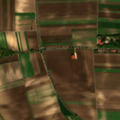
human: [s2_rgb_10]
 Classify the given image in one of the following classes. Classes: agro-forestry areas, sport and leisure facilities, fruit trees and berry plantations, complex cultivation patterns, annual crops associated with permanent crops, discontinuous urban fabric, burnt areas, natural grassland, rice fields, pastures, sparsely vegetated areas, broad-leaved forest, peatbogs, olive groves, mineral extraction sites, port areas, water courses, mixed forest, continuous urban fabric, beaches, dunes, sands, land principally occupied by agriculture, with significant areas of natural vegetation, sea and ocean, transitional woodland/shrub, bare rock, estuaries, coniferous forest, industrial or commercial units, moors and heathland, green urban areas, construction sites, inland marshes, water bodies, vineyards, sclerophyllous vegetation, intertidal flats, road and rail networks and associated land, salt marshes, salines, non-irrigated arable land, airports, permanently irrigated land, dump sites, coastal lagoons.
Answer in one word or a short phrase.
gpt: discontinuous urban fabric, non-irrigated arable land